Field crop: maize
Growth stage: 1
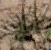
Species: salsola